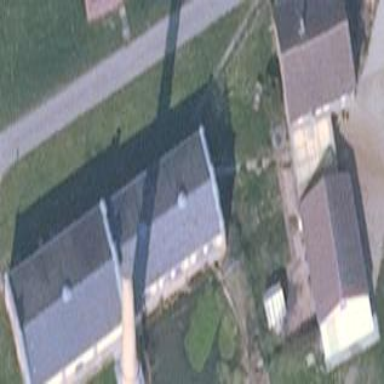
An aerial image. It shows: Service building.